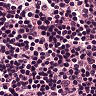
Metastatic tissue present: no